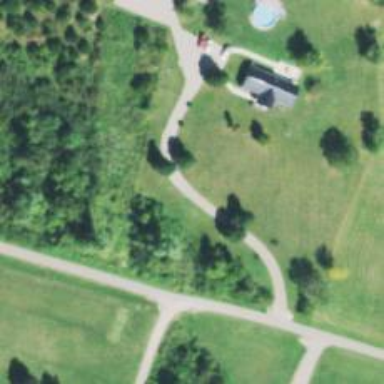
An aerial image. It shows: Driveway leading to service road.